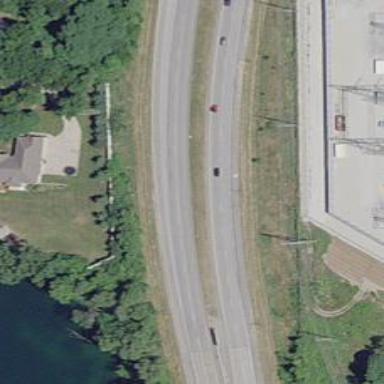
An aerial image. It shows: Trunk highway with expressway features.